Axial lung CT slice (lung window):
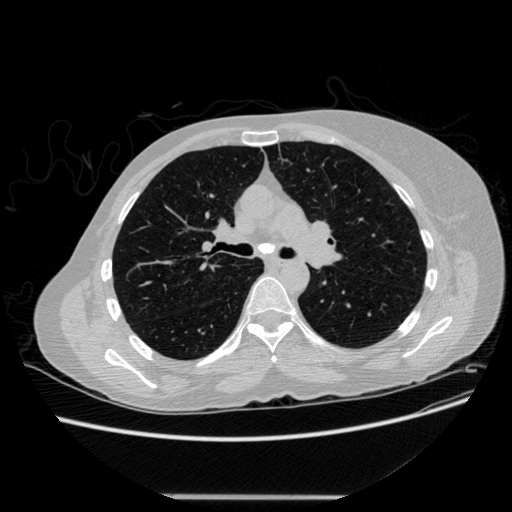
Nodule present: no